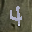
Label: 4